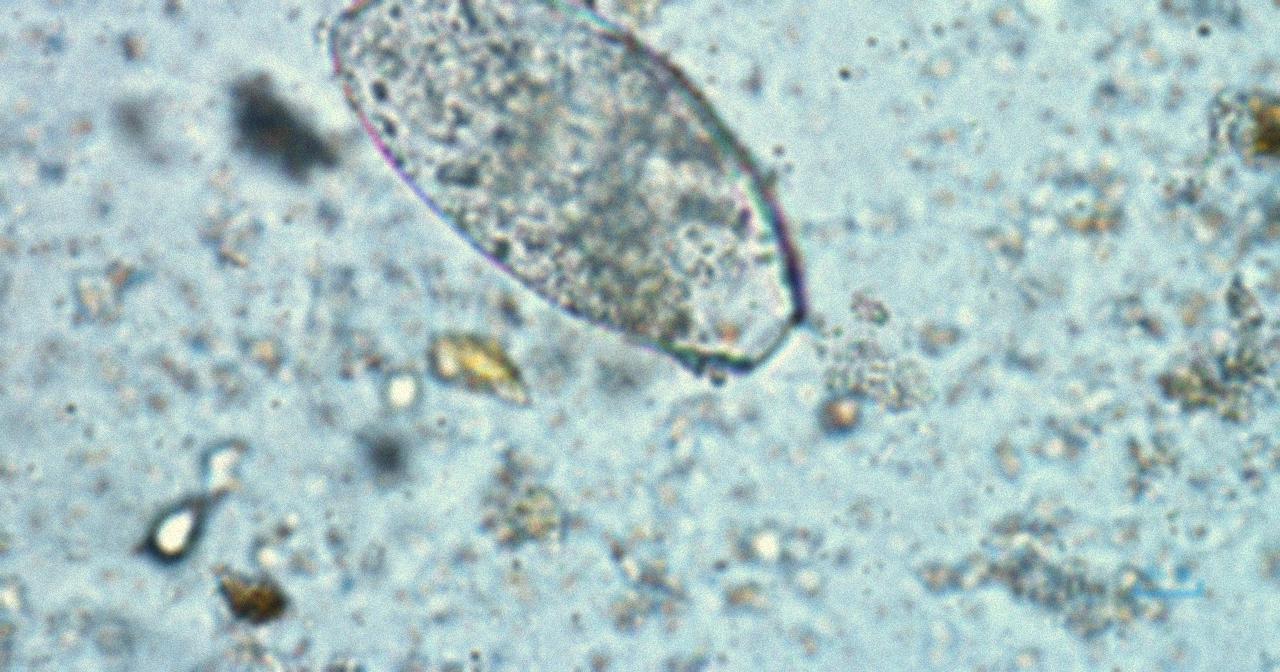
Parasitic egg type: Fasciolopsis buski